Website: walmart
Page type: billing-address
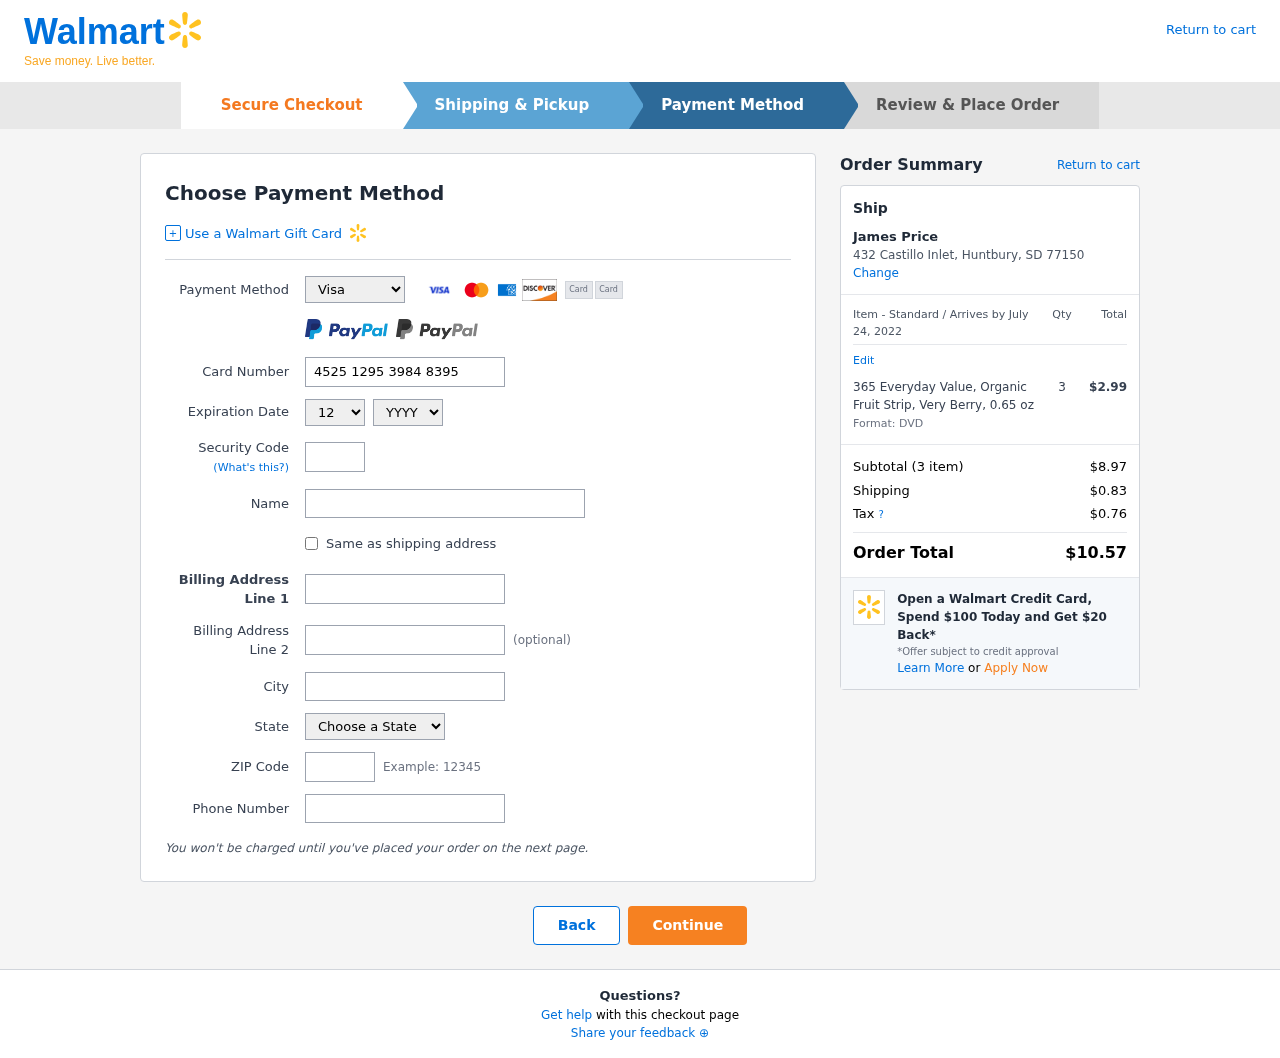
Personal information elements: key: PII_CARD_CVV
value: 446
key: PII_CARD_EXPIRY_MONTH
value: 12
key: PII_CARD_EXPIRY_YEAR
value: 30
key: PII_CARD_NUMBER
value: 4525 1295 3984 8395
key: PII_CARD_TYPE
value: Visa
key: PII_CITY
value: Huntbury
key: PII_CITY_STATE_ZIP
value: Huntbury, SD 77150
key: PII_FULLNAME
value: James Price
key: PII_PHONE
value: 3378205837
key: PII_POSTCODE
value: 77150
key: PII_STATE
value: South Dakota
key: PII_STREET
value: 432 Castillo Inlet
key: PII_FULLNAME2
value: James Price
Product elements: key: PRODUCT1_NAME
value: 365 Everyday Value, Organic Fruit Strip, Very Berry, 0.65 oz
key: PRODUCT1_PRICE
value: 2.99
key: PRODUCT1_QUANTITY
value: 3
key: PRODUCT1_DESC
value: Format: DVD
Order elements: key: ORDER_DELIVERY_DATE
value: July 24, 2022
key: ORDER_NUM_ITEMS
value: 3
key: ORDER_SUBTOTAL
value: $8.97
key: ORDER_SHIPPING_COST
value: $0.83
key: ORDER_TAX
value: $0.76
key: ORDER_TOTAL
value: $10.57